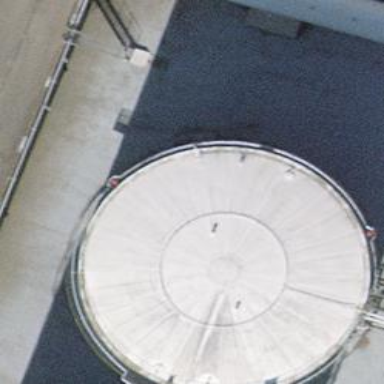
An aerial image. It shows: Storage tank which is man-made and housed in building.